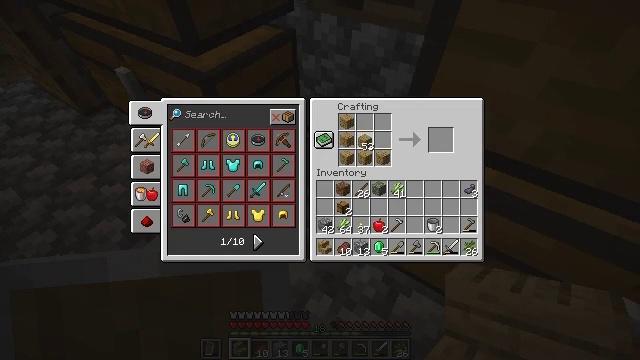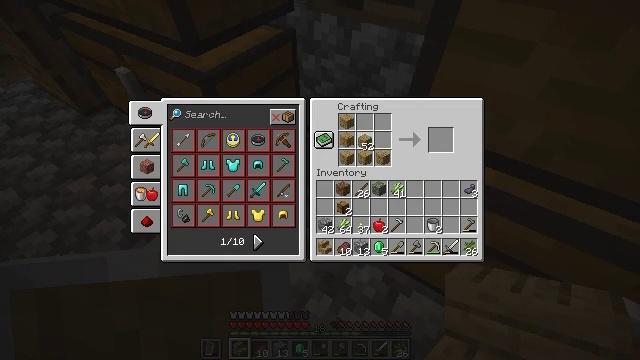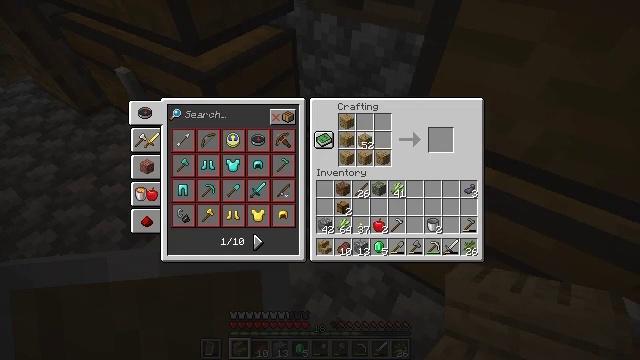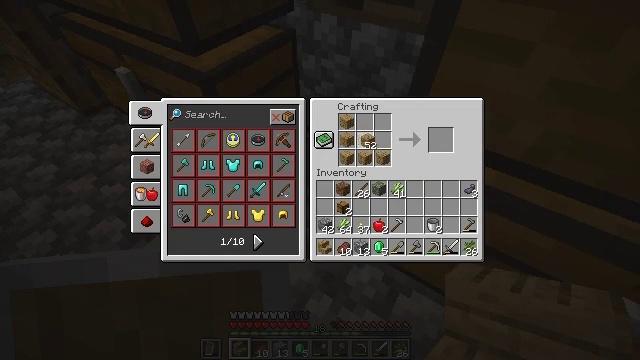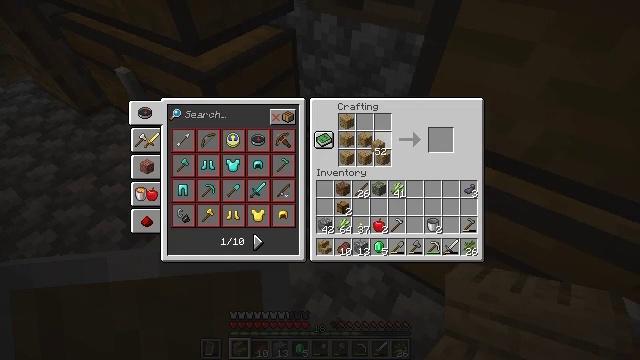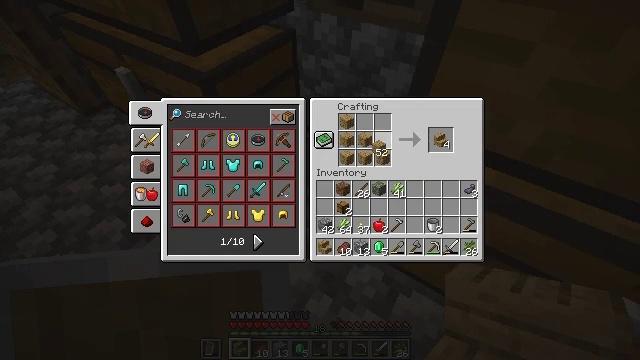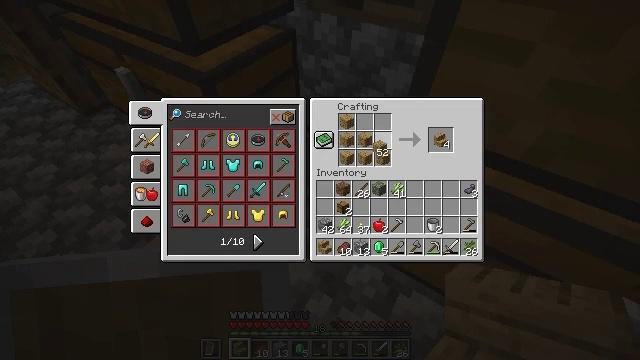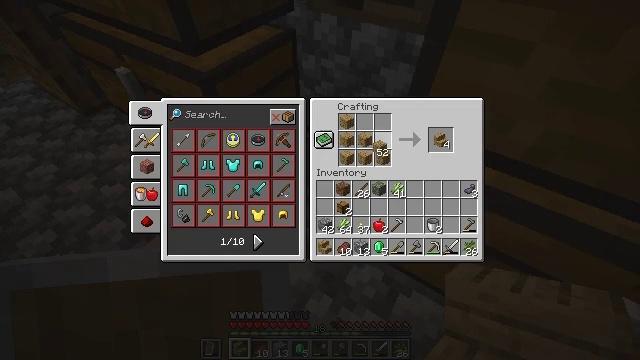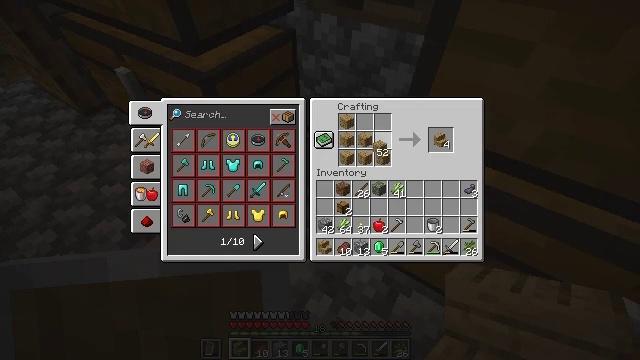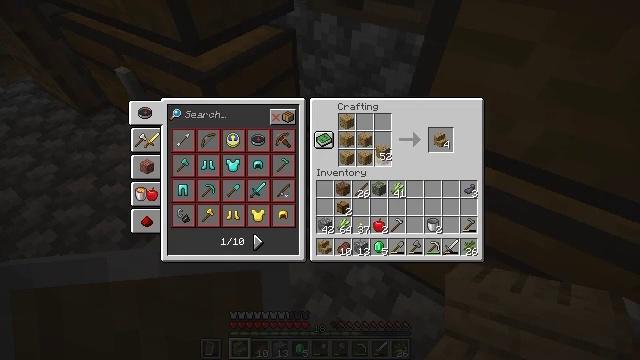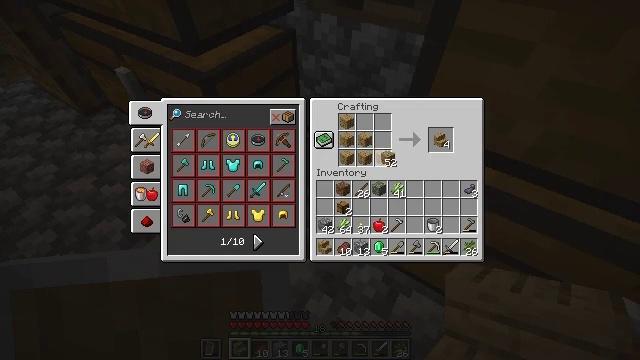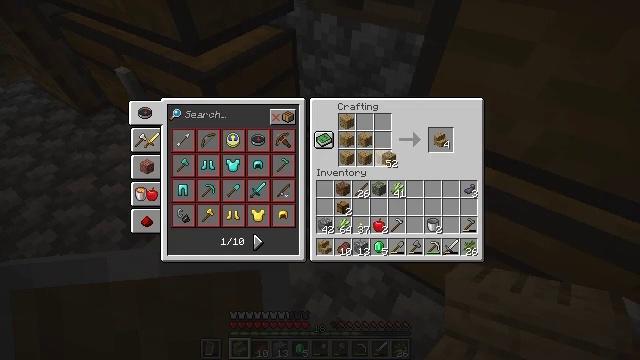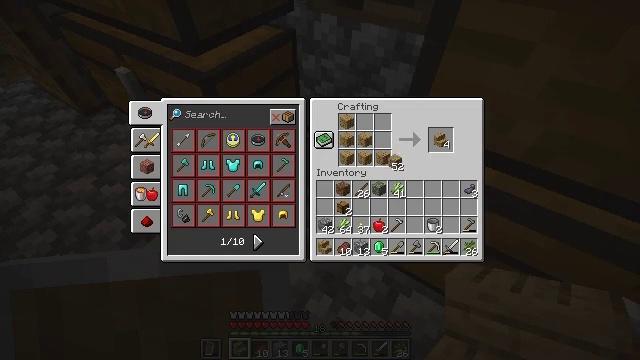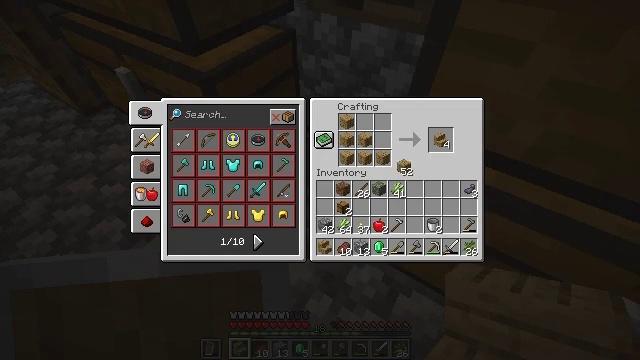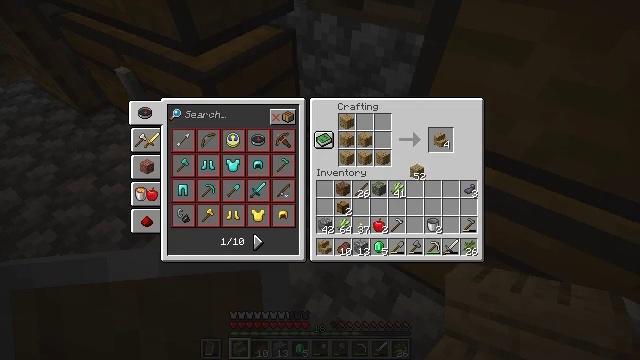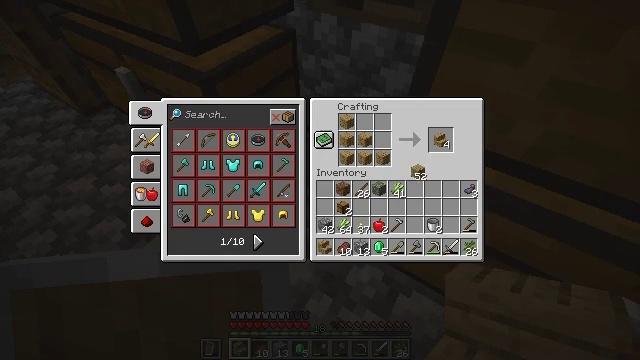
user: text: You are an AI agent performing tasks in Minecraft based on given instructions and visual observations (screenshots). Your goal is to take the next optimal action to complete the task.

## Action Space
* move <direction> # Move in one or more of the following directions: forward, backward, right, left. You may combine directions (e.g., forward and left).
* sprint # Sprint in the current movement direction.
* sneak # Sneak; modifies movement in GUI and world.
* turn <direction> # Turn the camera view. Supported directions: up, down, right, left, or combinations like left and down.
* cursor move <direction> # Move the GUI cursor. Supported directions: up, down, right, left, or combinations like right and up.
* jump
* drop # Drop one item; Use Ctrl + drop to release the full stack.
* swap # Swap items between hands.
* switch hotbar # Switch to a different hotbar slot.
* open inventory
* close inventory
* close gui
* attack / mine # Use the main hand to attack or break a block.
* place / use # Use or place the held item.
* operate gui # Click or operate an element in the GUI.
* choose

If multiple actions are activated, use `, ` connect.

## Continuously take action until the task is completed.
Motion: motion action
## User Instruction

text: Combine oak planks to craft oak stairs.
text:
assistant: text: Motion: no_op
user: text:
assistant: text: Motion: no_op
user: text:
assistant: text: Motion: no_op
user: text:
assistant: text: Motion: turn right
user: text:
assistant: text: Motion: no_op
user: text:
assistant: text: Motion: no_op
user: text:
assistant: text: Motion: no_op
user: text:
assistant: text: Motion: no_op
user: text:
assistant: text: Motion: no_op
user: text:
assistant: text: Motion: no_op
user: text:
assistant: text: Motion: no_op
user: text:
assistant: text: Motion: no_op
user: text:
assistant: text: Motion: turn right
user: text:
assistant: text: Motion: turn right
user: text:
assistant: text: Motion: no_op
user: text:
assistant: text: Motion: no_op
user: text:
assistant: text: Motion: no_op
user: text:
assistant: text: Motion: no_op
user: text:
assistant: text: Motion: no_op
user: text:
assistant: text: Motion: attack / mine
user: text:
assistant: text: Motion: attack / mine
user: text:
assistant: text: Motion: no_op
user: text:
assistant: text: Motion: no_op
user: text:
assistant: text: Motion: no_op
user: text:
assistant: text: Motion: turn up
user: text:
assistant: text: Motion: turn up
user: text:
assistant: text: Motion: sneak, turn up
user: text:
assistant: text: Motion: sneak
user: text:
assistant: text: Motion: sneak
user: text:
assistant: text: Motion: sneak